Question: I'm trying to split 'li' into two groups, left and right, and their text alignment to left and right too.
The html file:
'''
<div class="lavalamp_left dark">
<ul>
<li class="logo" >HP WebStats</li>
<li class="active"><a href="">Views</a></li>
<li><a href="">Help</a></li>
<li><a href="">About</a></li>
</ul>
<div class="floatr"></div>
</div>
<div class="lavalamp_right dark">
<ul>
<li><a href="">Edit</a></li>
<li><a href="">Notes</a></li>
<li><a href="">Logout</a></li>
</ul>
<div class="floatr"></div>
</div>
'''
This is the css file:
'''
.lavalamp_left
{
position: relative;
border: 1px solid #d6d6d6;
background: #fff;
padding: 15px;
-webkit-box-shadow: 0 3px 6px rgba(0,0,0,.25);
-moz-box-shadow: 0 3px 6px rgba(0,0,0,.25);
border-radius : 10px;
-moz-border-radius : 10px;
-webkit-border-radius : 10px;
background : -webkit-gradient(linear, left top, left bottom, from(rgb(240,240,240)), to(rgb(204,204,204)));
background : -moz-linear-gradient(top, rgb(240,240,240), rgb(204,204,204));
height: 18px;
width: 63%;
text-alight: left;
}
.lavalamp_right
{
position: relative;
border: 1px solid #d6d6d6;
background: #fff;
padding: 15px;
-webkit-box-shadow: 0 3px 6px rgba(0,0,0,.25);
-moz-box-shadow: 0 3px 6px rgba(0,0,0,.25);
border-radius : 10px;
-moz-border-radius : 10px;
-webkit-border-radius : 10px;
background : -webkit-gradient(linear, left top, left bottom, from(rgb(240,240,240)), to(rgb(204,204,204)));
background : -moz-linear-gradient(top, rgb(240,240,240), rgb(204,204,204));
height: 18px;
width: 33%;
float: right;
text-align: right;
}
'''
The screenshot:

Even though the margins are set to 66% and 33%, the two bars does not want to be on the same "height". Also text-align does not make "edit", "notes", "logout" appear right to left.
Also I'm wondering if it's possible for a single to place those links two seperate links right and left? Then I would not have to make two .
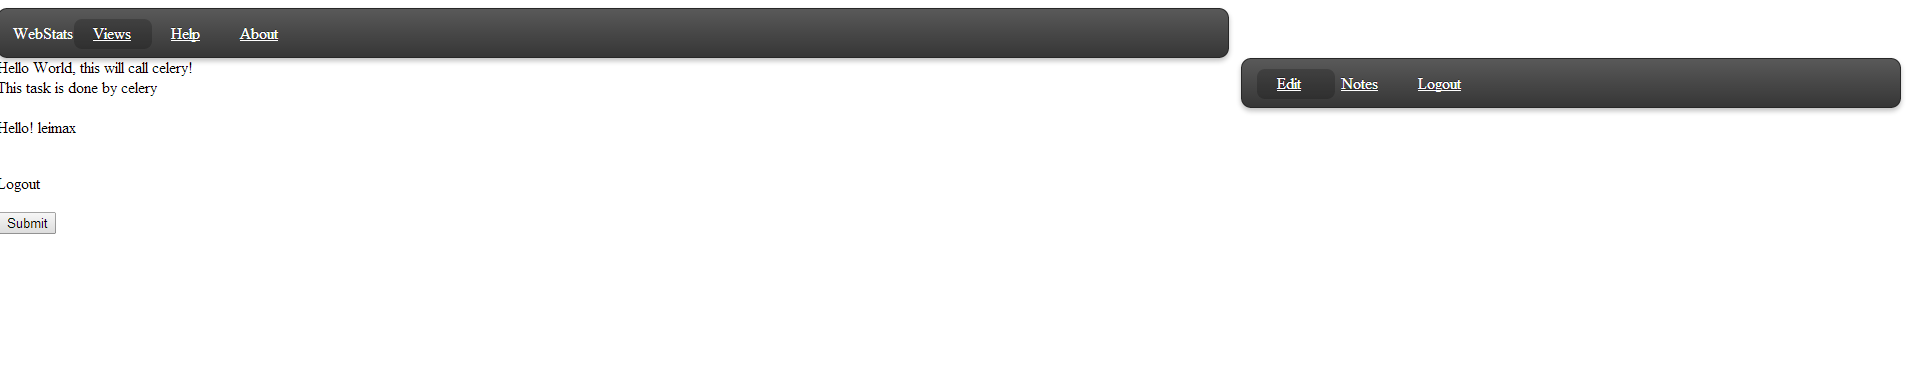
Answer: add 'float:left' to '.lavalamp_left' class
'''
.lavalamp_left
{
position: relative;
border-radius : 10px;
-moz-border-radius : 10px;
-webkit-border-radius : 10px;
background: #fff;
-webkit-box-shadow: 0 3px 6px rgba(0,0,0,.25);
-moz-box-shadow: 0 3px 6px rgba(0,0,0,.25);
background : -webkit-gradient(linear, left top, left bottom, from(rgb(240,240,240)), to(rgb(204,204,204)));
background : -moz-linear-gradient(top, rgb(240,240,240), rgb(204,204,204));
height: 18px;
width: 70%;
text-align: left;
float:left;
}
.lavalamp_right
{
position: relative;
background: #fff;
border-radius : 10px;
-moz-border-radius : 10px;
-webkit-border-radius : 10px;
-webkit-box-shadow: 0 3px 6px rgba(0,0,0,.25);
-moz-box-shadow: 0 3px 6px rgba(0,0,0,.25);
background : -webkit-gradient(linear, left top, left bottom, from(rgb(240,240,240)), to(rgb(204,204,204)));
background : -moz-linear-gradient(top, rgb(240,240,240), rgb(204,204,204));
height: 18px;
width: 30%;
float: right;
text-align: right;
}
'''
you have set borders and padding to your left and right div . you must considering these properties value in final width of the page too.
I think is better to use padding for 'ul' or 'li' class directly and dont use in 'lavalamp_left' or 'lavalamp_right' class